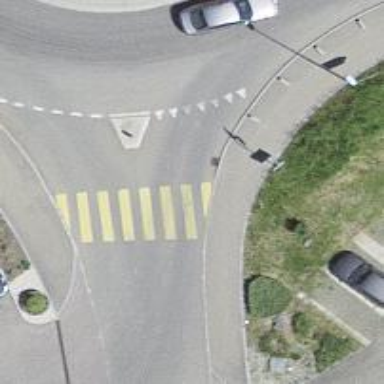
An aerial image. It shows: Marked crossing on the road.